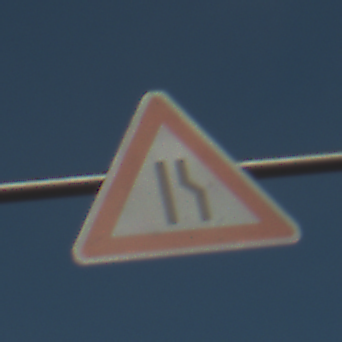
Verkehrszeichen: EinseitigVerengteFahrbahnRechts
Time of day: MorningAfternoon
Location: Outdoor (Suburban)
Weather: Clear
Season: NotSpecified
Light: Natural